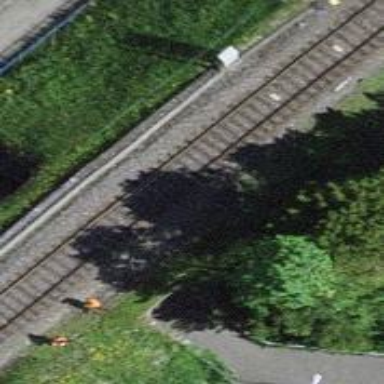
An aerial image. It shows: Single railway track with electrified contact line.